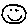
Label: smiley face